七年级 · 度量几何学
(本小题 8.0 分)

己知数轴上两点 $A 、 B$, 其中 $A$ 表示的数为 $-3, B$ 表示的数为 3 , 若在数轴上存在一点 $C$, 使得 $A C+B C=n$, 则称点 $C$ 叫做点 $A 、 B$ 的 “ $n$ 节点” . 例如, 若点 $C$ 表示的数为 0 , 有 $A C+B C=3+$ $3=6$, 则称点 $C$ 为点 $A 、 B$ 的 “ 6 节点”. 题中 $A C$ 表示点 $A$ 与点 $C$ 之间的距离, $B C$ 表示点 $B$ 与点 $C$ 之间的距离)

请根据上述规定回答下列问题:

(1) 若点 $C$ 为点 $A 、 B$ 的 “ $n$ 节点” , 且点 $C$ 在数轴上表示的数为 4 , 则 $n=$

(2)若点 $D$ 是数轴上点 $A 、 B$ 的 “ 9 节点”, 请你直接写出点 $D$ 表示的数为

(3) 若点 $E$ 在数轴上 (不与 $A 、 B$ 重合), 满足 $B 、 E$ 之间的距离是 $A 、 E$ 之间距离的两倍, 且此时点 $E$ 为点 $A 、 B$ 的 “ $n$ 节点”, 求出 $n$ 的值.

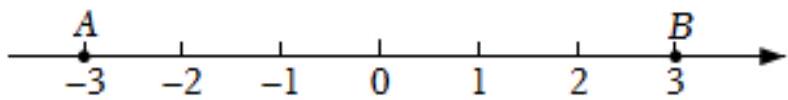
答案: $8-\frac{9}{2}$ 或 $\frac{9}{2}$
解析: 解：(1) $\because$ 点 $C$ 在数轴上表示的数为 4 ,

$\therefore A C=7, B C=1$,

$\therefore n=7+1=8$,

故答案为: 8 ;

(2)设点 $D$ 是数轴上表示的数为 $x$,

则 $A D=|x-(-3)|=|x+3|, A C=|x-3|$,

$\because$ 点 $D$ 是数轴上点 $A 、 B$ 的 “ 9 节点” ,

$\therefore A D+B D=9$,

$\therefore|x+3|+|x-3|=9$,

当 $x<-3$ 时, 化简得: $-x-3+3-x=9$,

解得: $x=-\frac{9}{2}$,

当 $-3 \leq x \leq 3$ 时, 化简得: $x+3+3-x=9$,

无解,

当 $x>3$ 时, 化简得: $x+3+x-3=9$,

解得: $x=\frac{9}{2}$,

综上, 点 $D$ 表示的数为 $-\frac{9}{2}$ 或 $\frac{9}{2}$;
故答案为: $-\frac{9}{2}$ 或 $\frac{9}{2}$;

(3) 设点 $E$ 表示的数为 $a$,

(1) 当点 $E$ 在点 $B$ 右侧时,

不存在点 $E$ 满足 $B 、 E$ 之间的距离是 $A 、 E$ 之间距离的两倍,

(2)当点 $E$ 在点 $B$ 和点 $A$ 之间时,

$\because B 、 E$ 之间的距离是 $A 、 E$ 之间距离的两倍,

$\therefore B E=2 A E$,

$\therefore 3-a=2(a+3)$,

解得: $a=-1$,

$\therefore B E=4, A E=2$,

$\therefore n=4+2=6$,

(3)当点 $E$ 在点 $A$ 左侧时,

$\because B 、 E$ 之间的距离是 $A 、 E$ 之间距离的两倍,

$\therefore B E=2 A E$,

$\therefore 3-a=2(-3-a)$,

解得: $a=-9$,

$\therefore B E=12, A E=6$,

$\therefore n=12+6=18$,

综上, $n=6$ 或